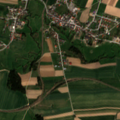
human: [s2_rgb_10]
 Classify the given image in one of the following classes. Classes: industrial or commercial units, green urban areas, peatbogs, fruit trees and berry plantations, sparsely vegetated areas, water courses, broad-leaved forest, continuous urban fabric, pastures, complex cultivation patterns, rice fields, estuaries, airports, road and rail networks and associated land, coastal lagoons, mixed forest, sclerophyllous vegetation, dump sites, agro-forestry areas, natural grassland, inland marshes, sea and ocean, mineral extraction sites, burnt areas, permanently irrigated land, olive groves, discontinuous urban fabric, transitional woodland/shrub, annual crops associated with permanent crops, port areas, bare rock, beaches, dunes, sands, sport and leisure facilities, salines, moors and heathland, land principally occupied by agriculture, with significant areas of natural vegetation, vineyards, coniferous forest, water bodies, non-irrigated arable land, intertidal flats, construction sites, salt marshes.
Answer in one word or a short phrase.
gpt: discontinuous urban fabric, non-irrigated arable land, pastures, land principally occupied by agriculture, with significant areas of natural vegetation, coniferous forest